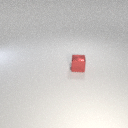
small red metal cube